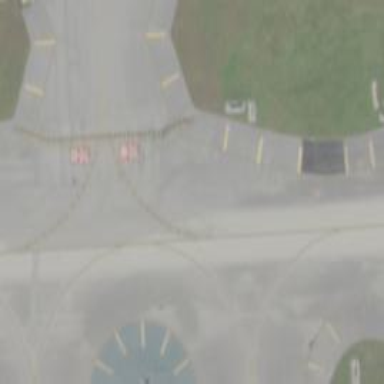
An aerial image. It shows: Image of taxiway at airport.